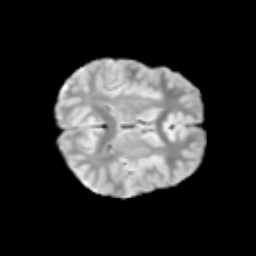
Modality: T2w
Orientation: axial
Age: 11
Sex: male
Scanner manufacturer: siemens
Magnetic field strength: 3 T
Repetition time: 3.8 s
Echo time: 0.07 s